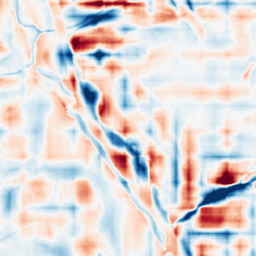
Category: wavelet
Decomposition family: wavelet_reverse_biorthogonal
Decomposition parameters: wavelet: rbio2.4
level: 5
Upsampling method: cubic_mitchell
Upsampling parameters: scale: 2
Upsampling scale: 2